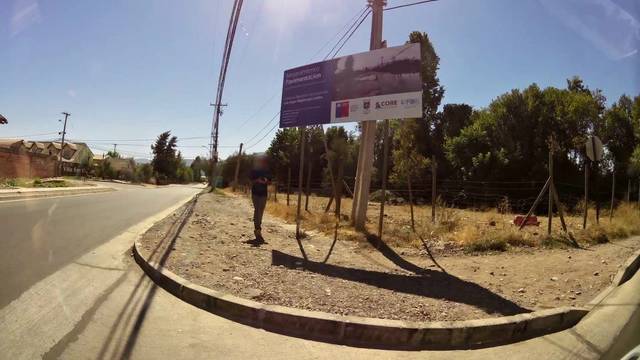
Region: Chile
Coordinates: -34.593, -70.997